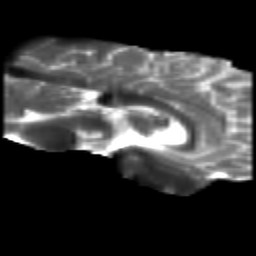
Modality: T2w
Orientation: sagittal
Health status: healthy
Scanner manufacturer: siemens
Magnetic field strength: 3 T
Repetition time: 7.6 s
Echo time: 0.092 s